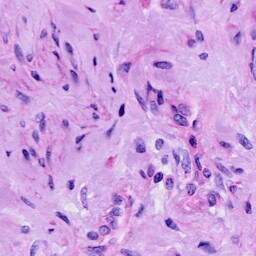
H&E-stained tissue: Cervix